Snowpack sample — Buffalo Mountain, Silverthorne, Colorado, USA (2/22/26, 2:02 PM MST)
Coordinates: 39.622, -106.113
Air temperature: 33 °F
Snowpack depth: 63 cm
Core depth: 10 cm
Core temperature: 30.2 °F
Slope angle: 11°, slope face: 116°
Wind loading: low
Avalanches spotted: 0
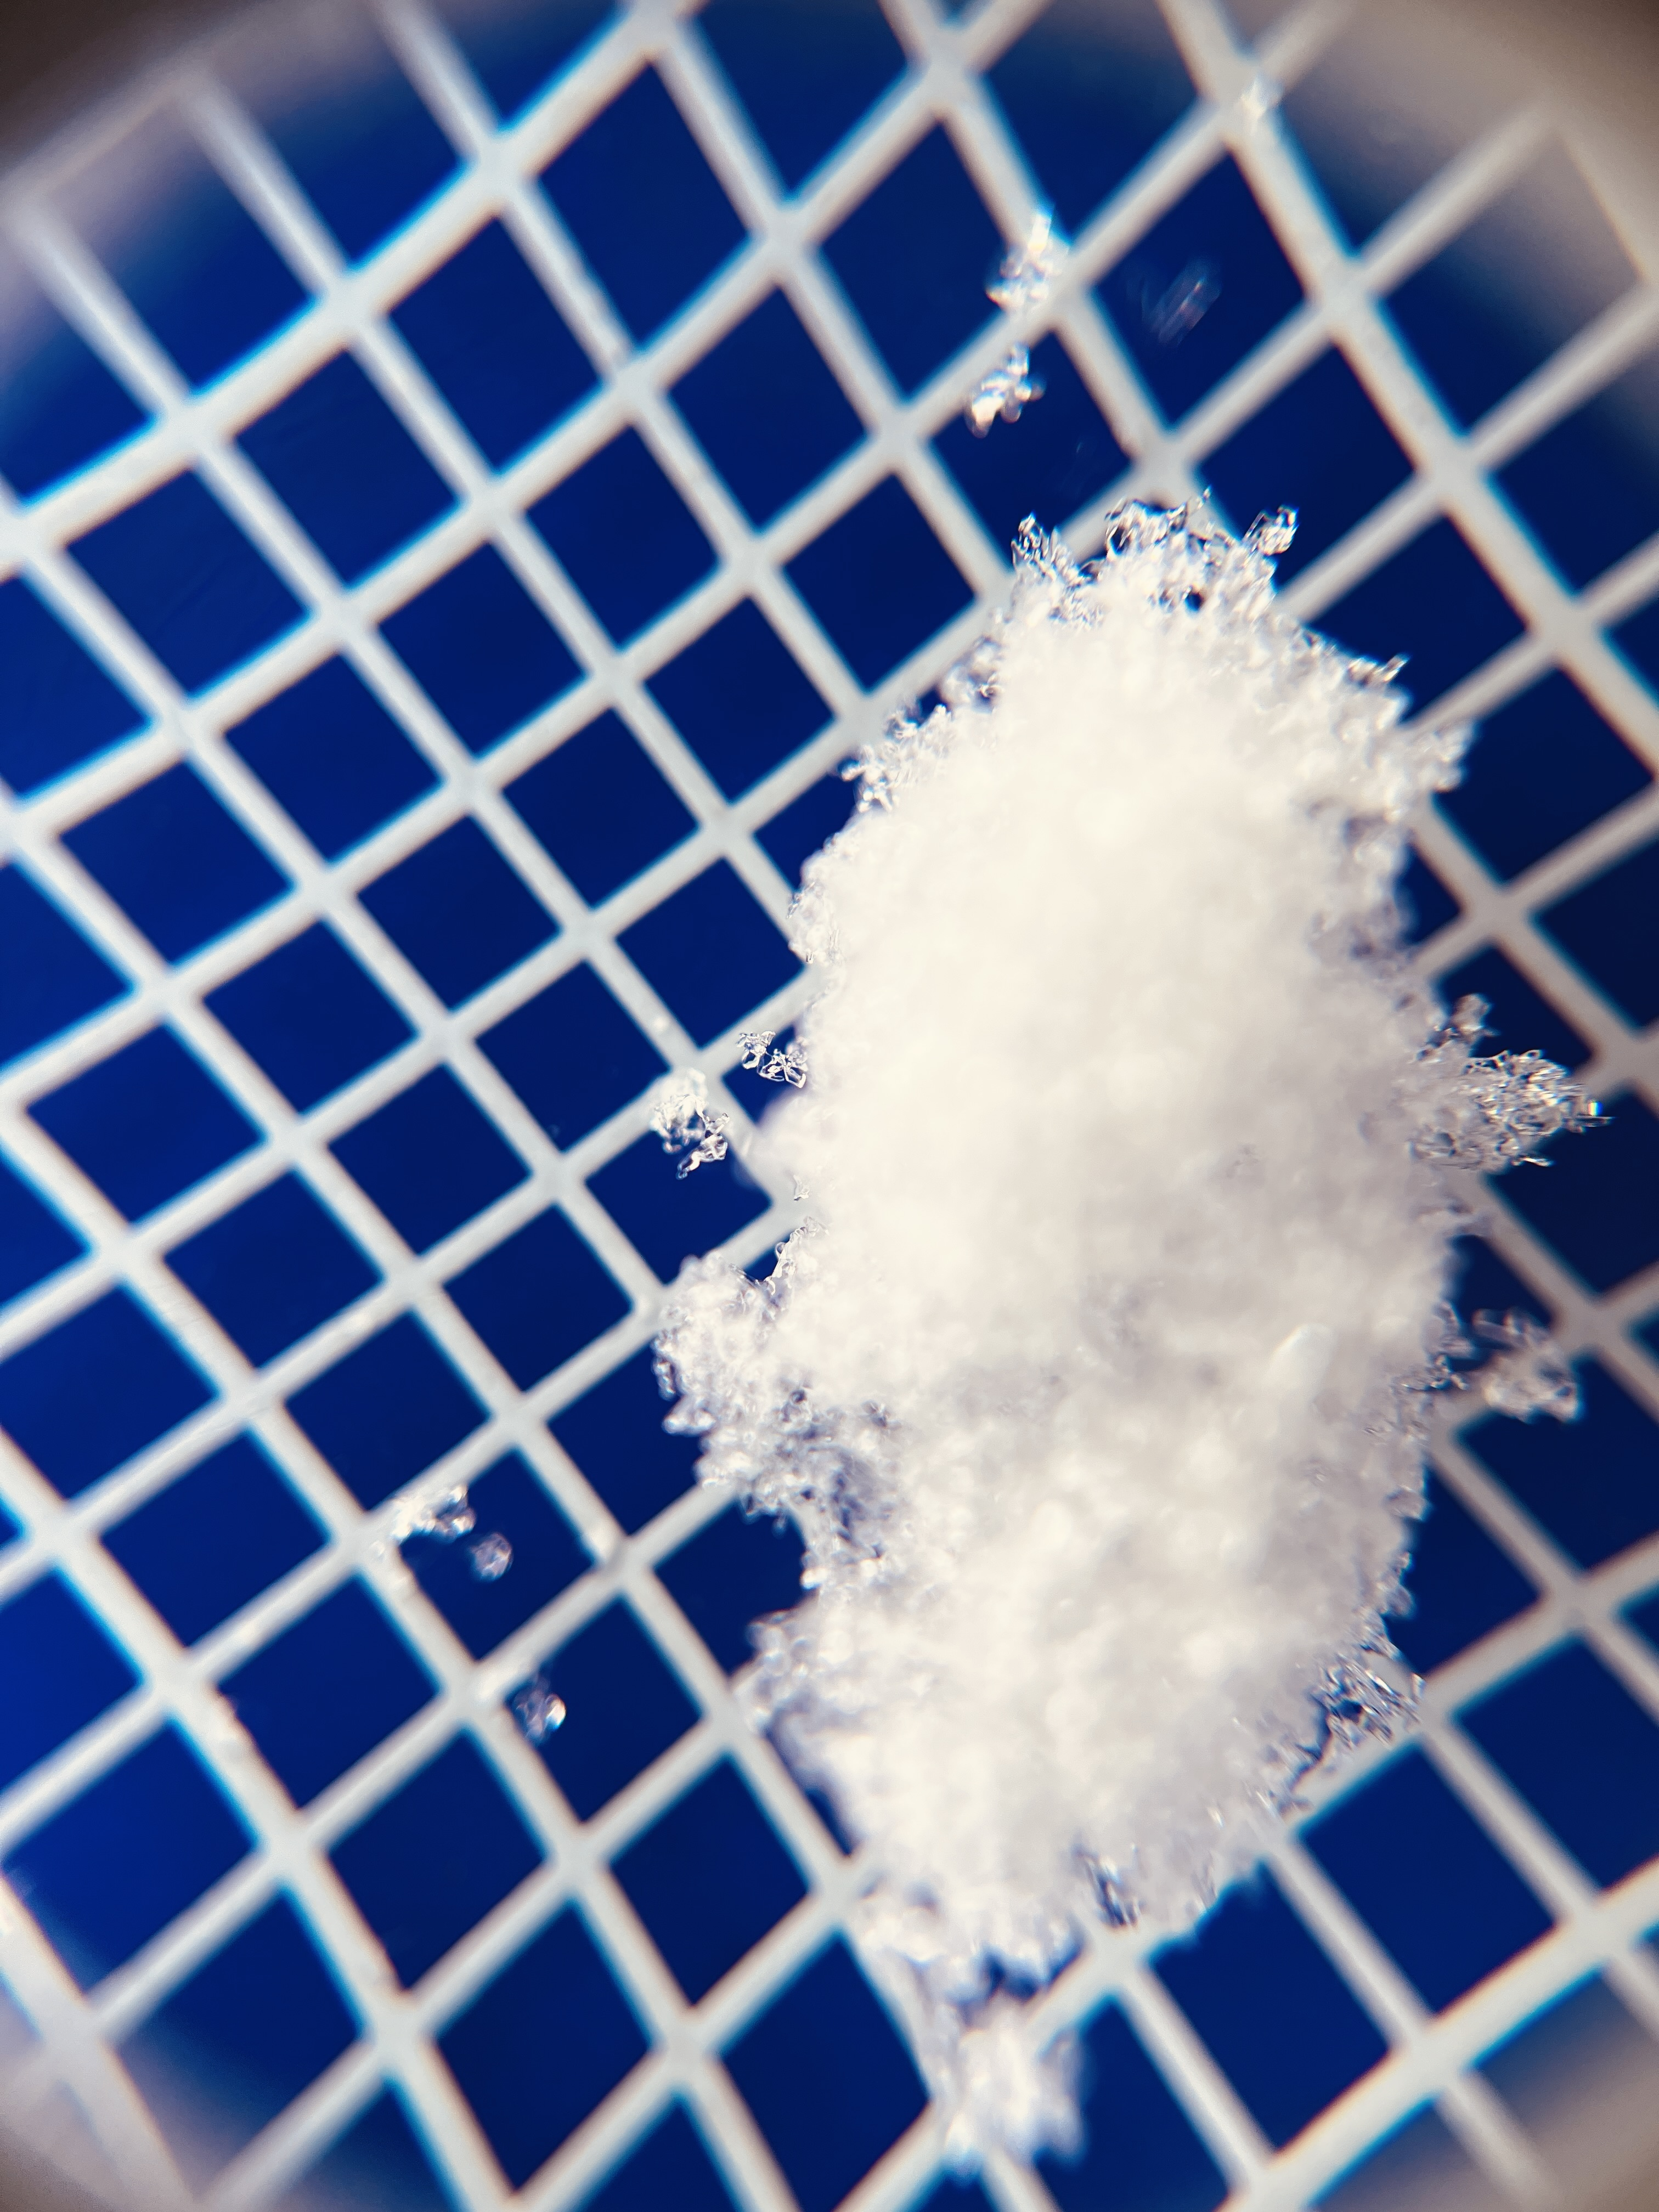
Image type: magnified_profile
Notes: In a firebreak similar to site 1, minimal wind loading with no spotted avalanches (not many faces in view though)